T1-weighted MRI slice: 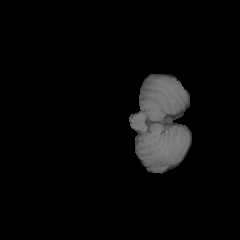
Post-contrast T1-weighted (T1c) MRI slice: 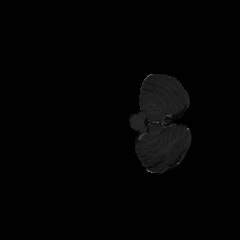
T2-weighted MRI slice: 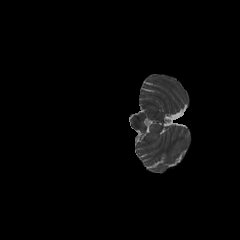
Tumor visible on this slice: no